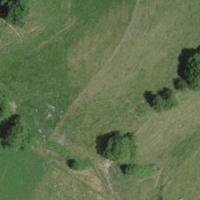
EUNIS habitat code: 52
Species observed at this site:
Clinopodium vulgare